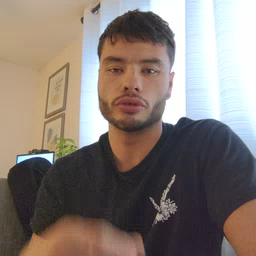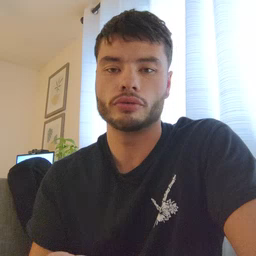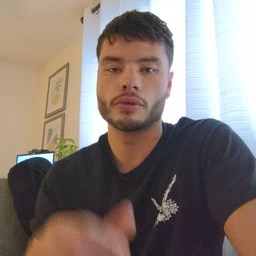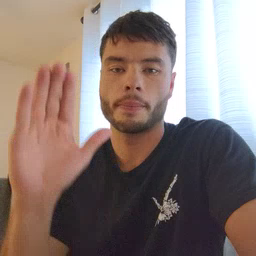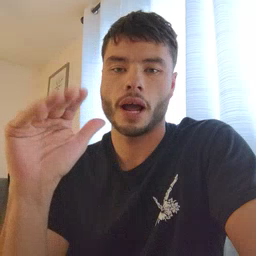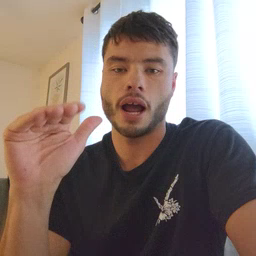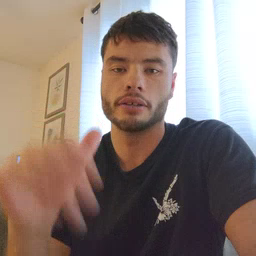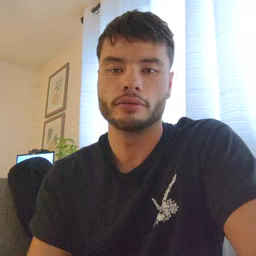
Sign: bye